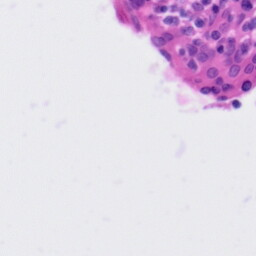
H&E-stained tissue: Tonsil